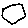
Label: hexagon